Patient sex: M
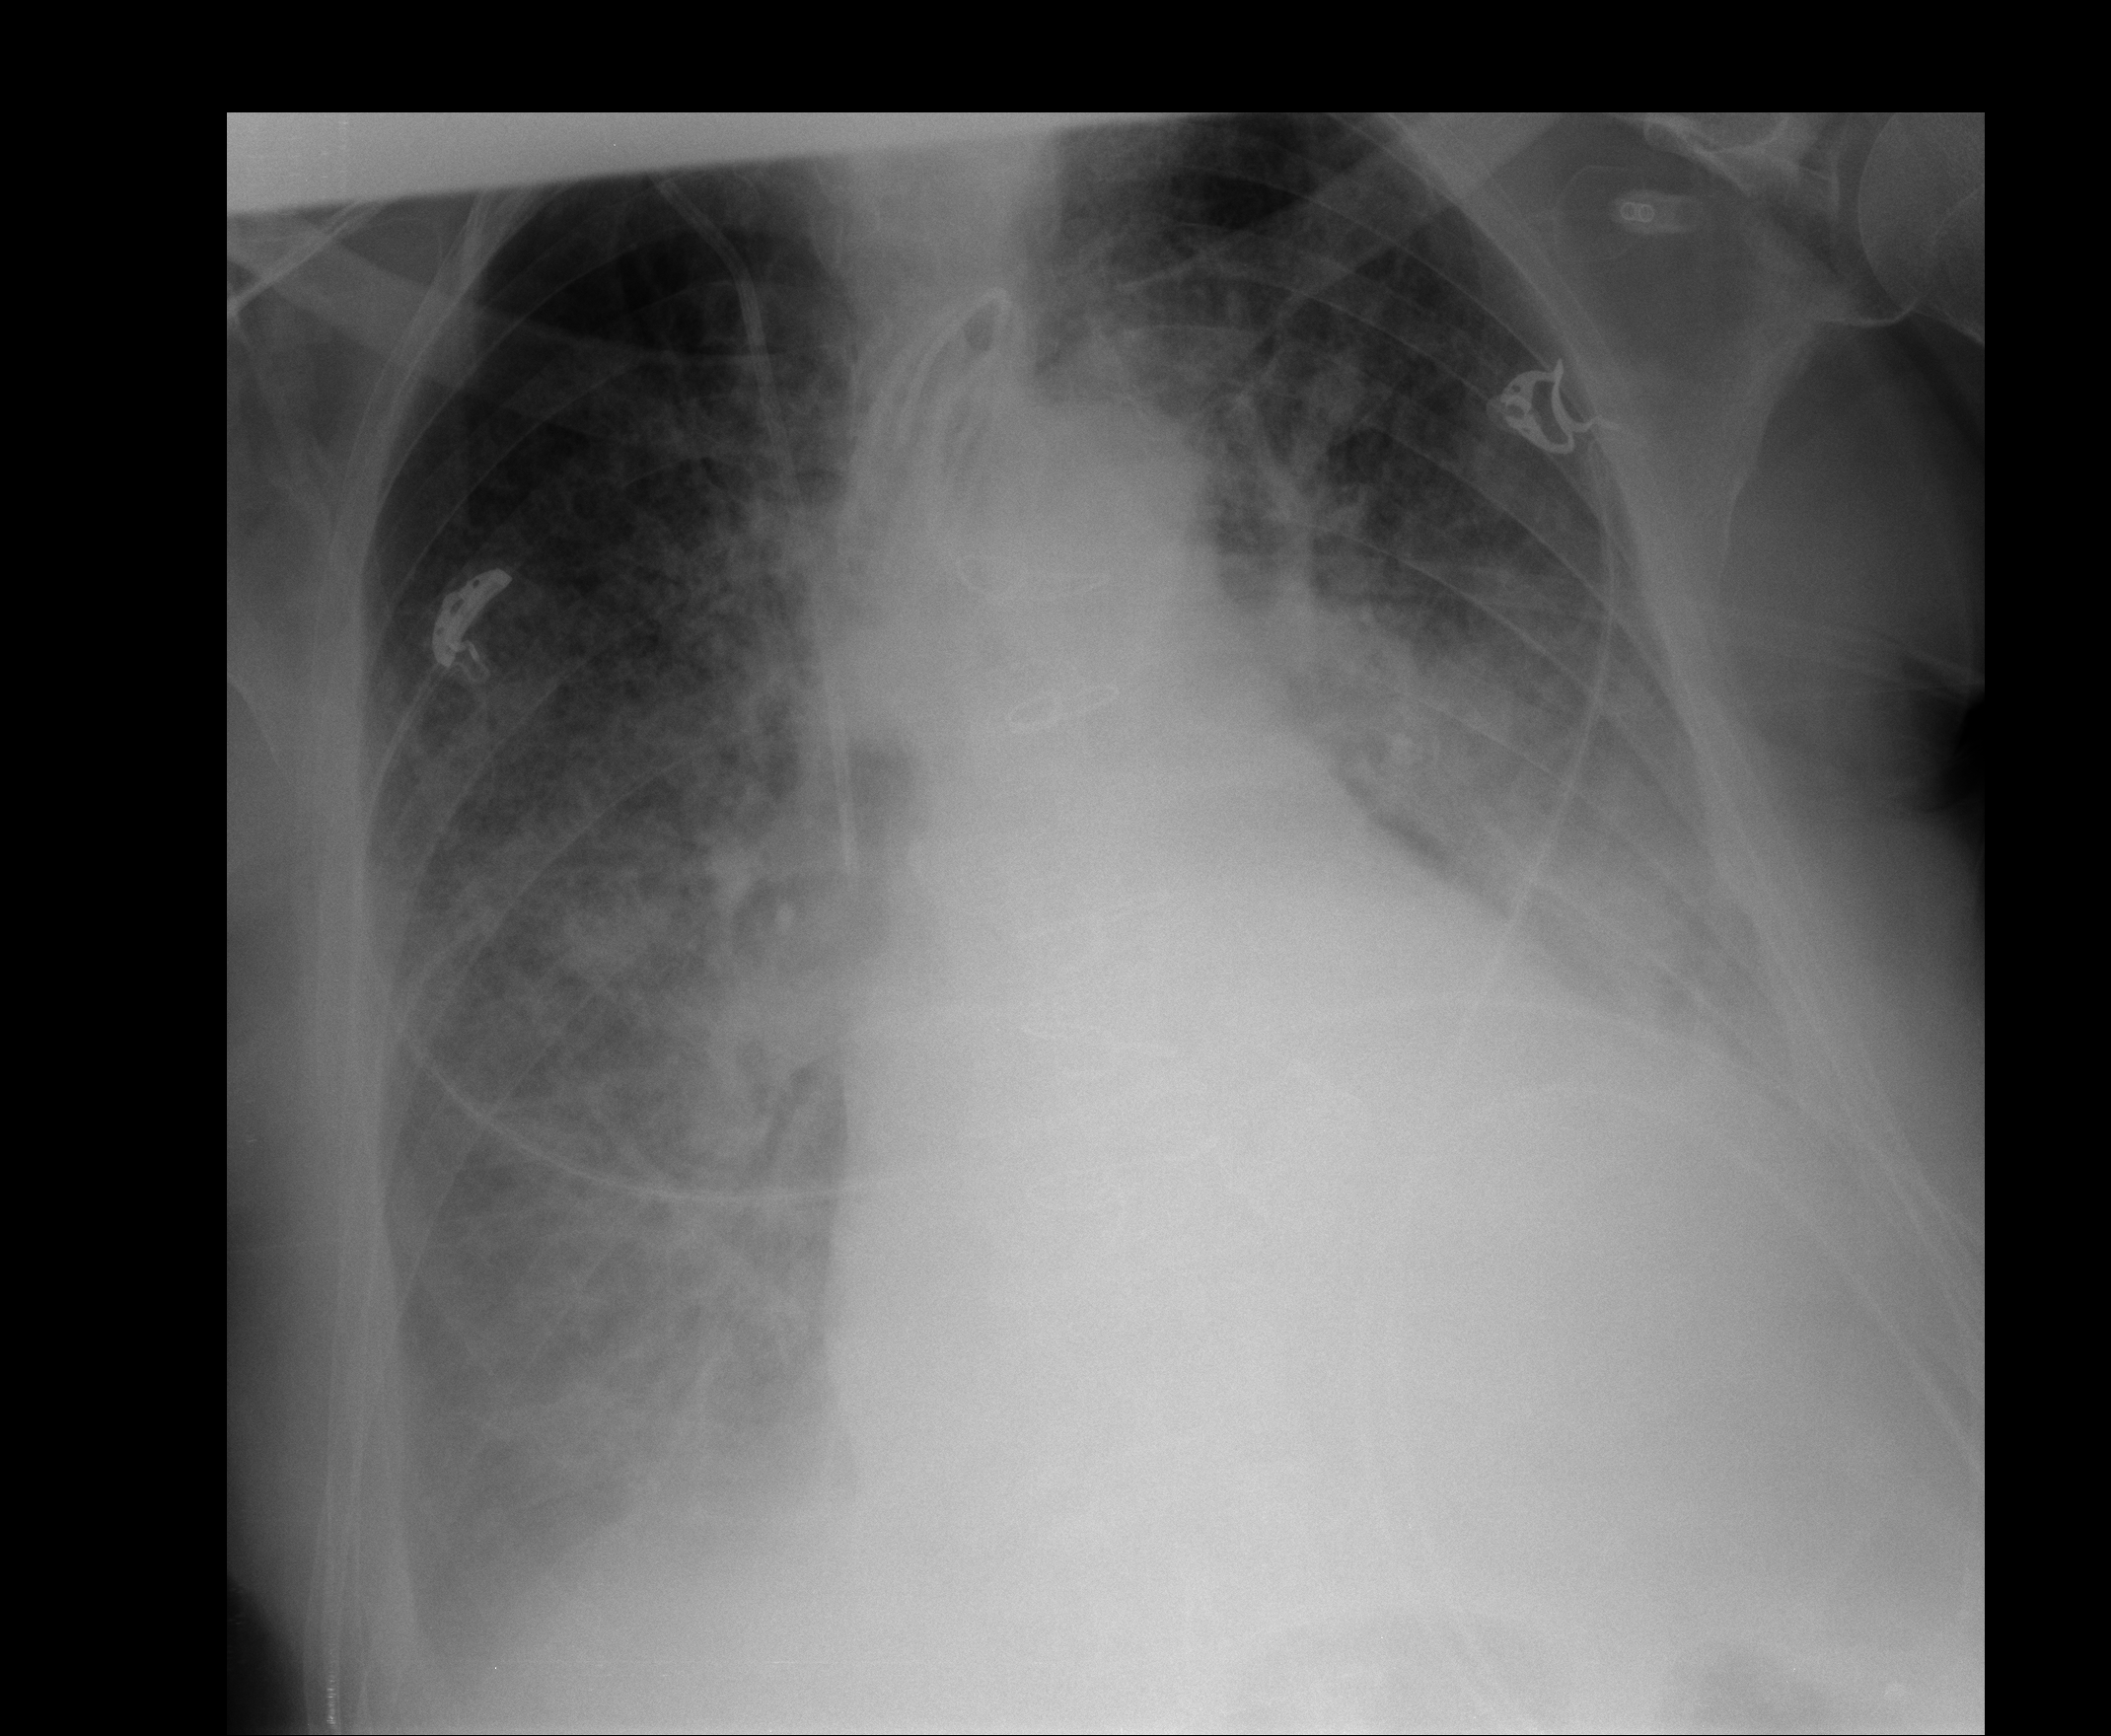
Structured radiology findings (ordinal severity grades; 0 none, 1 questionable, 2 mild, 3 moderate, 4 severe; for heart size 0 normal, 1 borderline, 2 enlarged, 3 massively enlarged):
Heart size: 1
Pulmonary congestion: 2
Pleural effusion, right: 3
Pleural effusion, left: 2
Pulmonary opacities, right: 3
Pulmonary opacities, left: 1
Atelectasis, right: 2
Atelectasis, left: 2